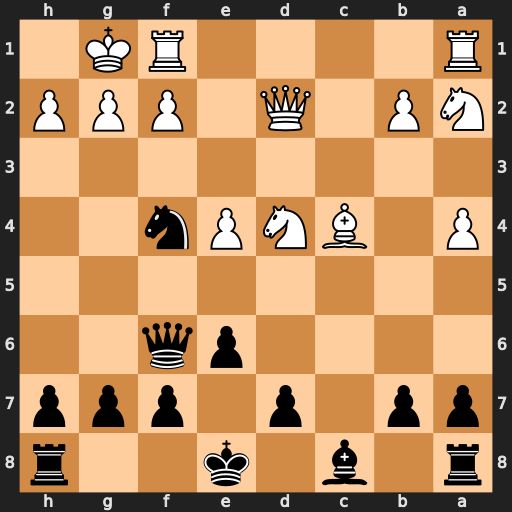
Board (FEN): r1b1k2r/pp1p1ppp/4pq2/8/P1BNPn2/8/NP1Q1PPP/R4RK1
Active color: b
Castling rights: kq
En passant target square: -
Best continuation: Qg5 Qxf4 Qxf4